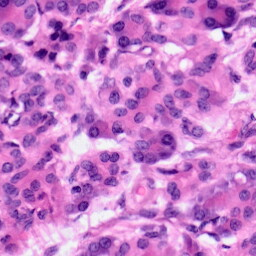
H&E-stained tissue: Pancreatic